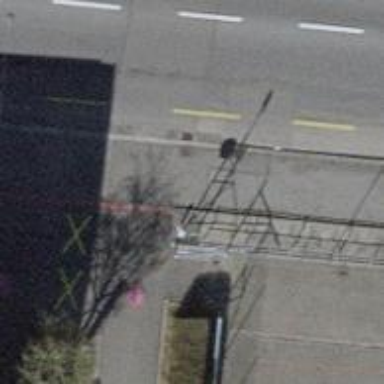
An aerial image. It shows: Pole serving as support.